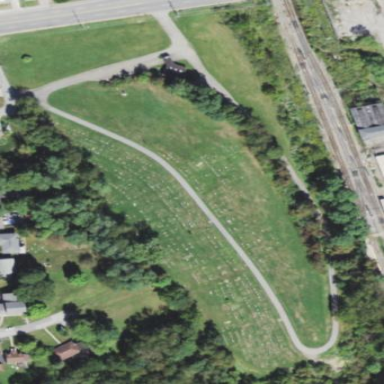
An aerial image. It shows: Cemetery.